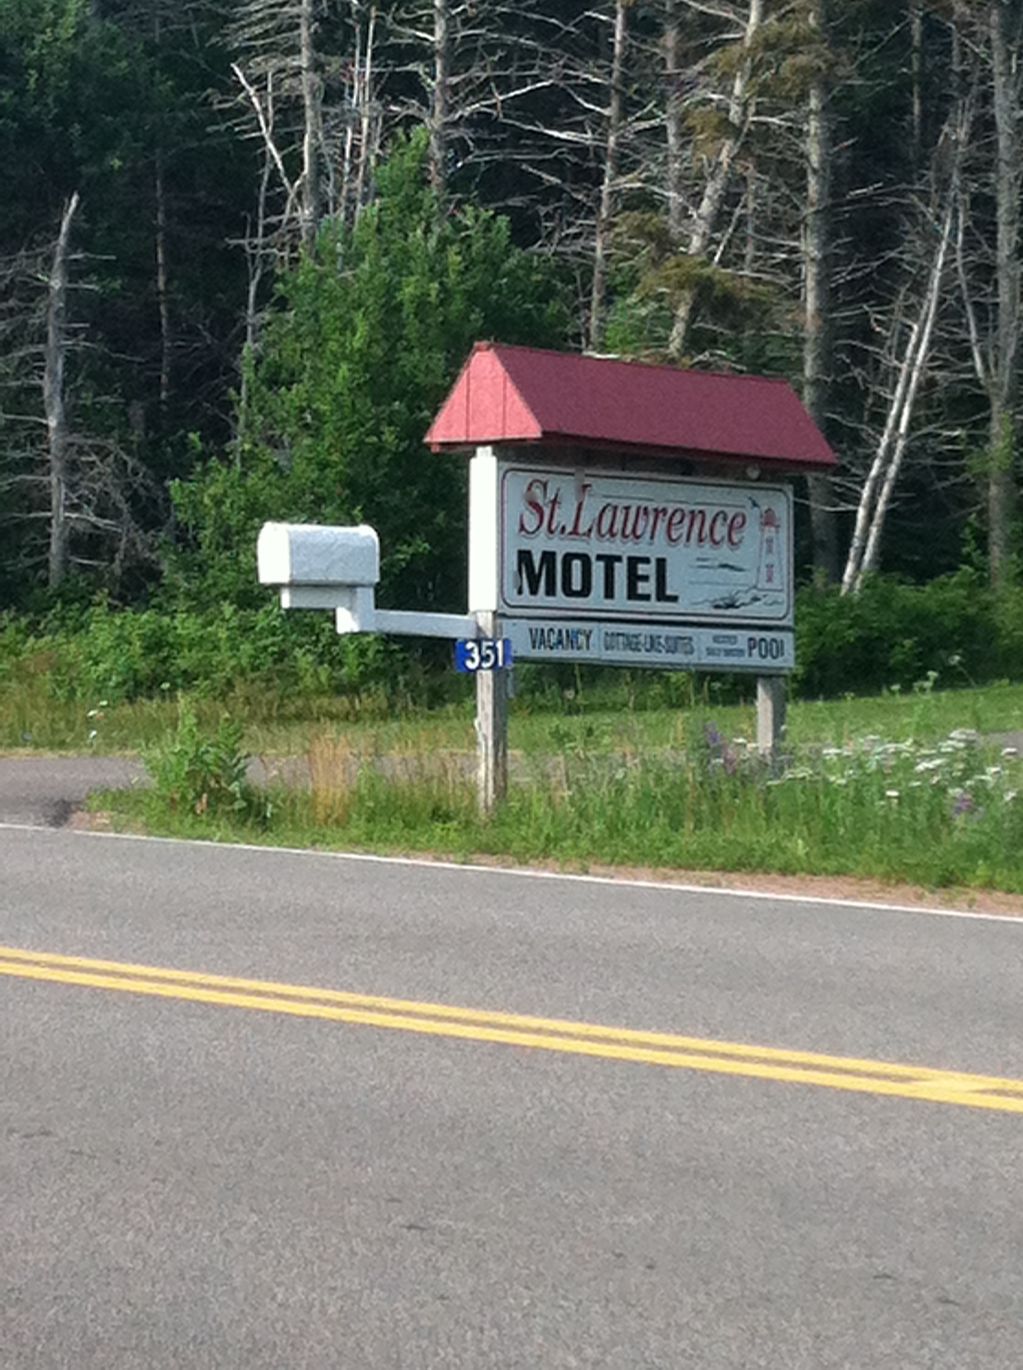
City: charlottetown